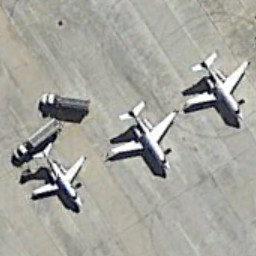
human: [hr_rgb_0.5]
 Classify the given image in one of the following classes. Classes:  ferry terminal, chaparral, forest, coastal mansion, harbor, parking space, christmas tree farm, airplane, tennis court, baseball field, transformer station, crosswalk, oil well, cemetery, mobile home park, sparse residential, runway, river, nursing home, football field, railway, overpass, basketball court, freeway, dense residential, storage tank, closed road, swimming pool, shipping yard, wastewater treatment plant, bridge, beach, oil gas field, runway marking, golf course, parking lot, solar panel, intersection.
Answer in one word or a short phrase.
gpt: airplane